Question: I have this code:
'''
Sub ADD_PEDIDO_AtualizaPagamentos()
If M6 = erro Then
MsgBox ("Erro!")
Else
Sheets("ADD_PEDIDO").[M9].Value = "Done!"
End If
End Sub
'''
Without the "IF" the code works fine. But after I insert IF and Else, I always receive the Error code.
And as you can see in the above code, the M6 cell giver the "OK" to insert, but macro gives me error.
Any help?

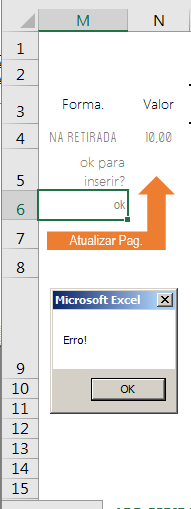
Answer: You have some severe syntax issues in your coding.
You should refer to a range using the method.
'''
Sub ADD_PEDIDO_AtualizaPagamentos()
If Worksheets("ADD_PEDIDO").Range("M6") = "erro" Then
MsgBox "Erro!"
Else
Worksheets("ADD_PEDIDO").Range("M9").Value = "Done!"
End If
End Sub
'''